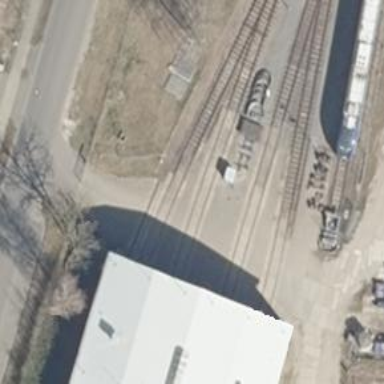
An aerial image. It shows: Railway yard.